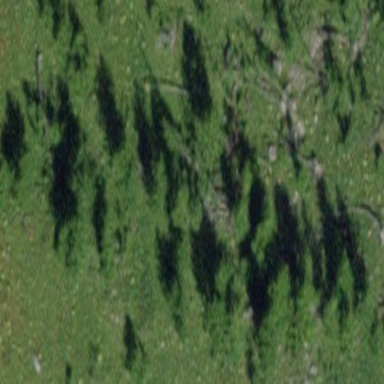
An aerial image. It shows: Forest area.